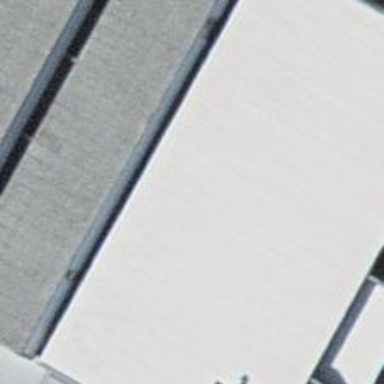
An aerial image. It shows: Furniture shop.